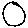
Label: circle